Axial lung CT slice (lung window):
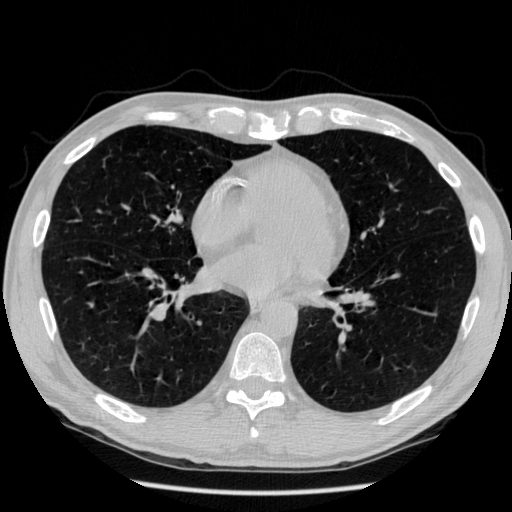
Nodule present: no